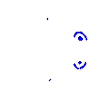
Particle: pion